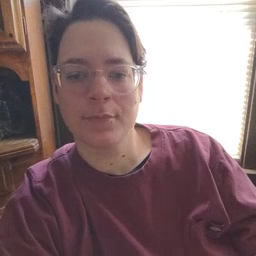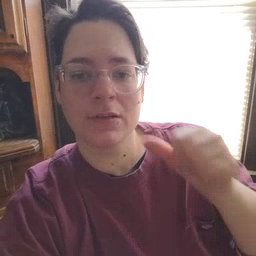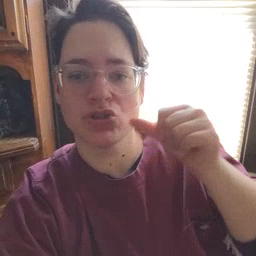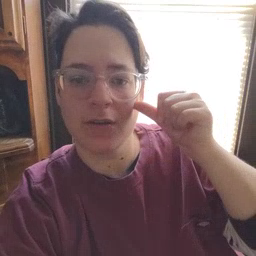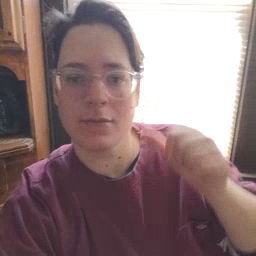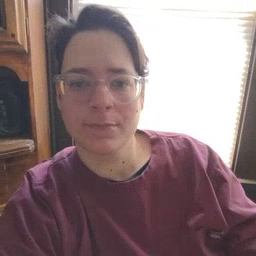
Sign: yesterday